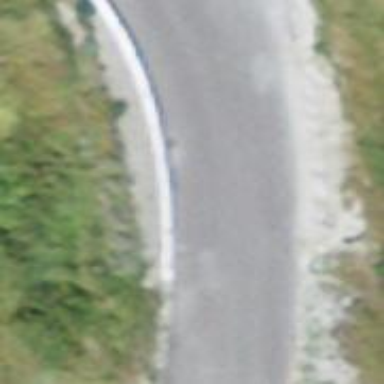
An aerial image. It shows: Tertiary road.